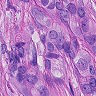
Metastatic tissue present: yes